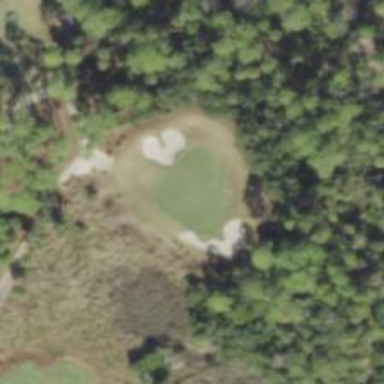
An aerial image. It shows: View of golf hole.